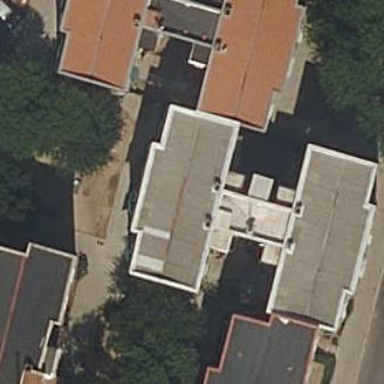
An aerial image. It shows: View of apartment building.